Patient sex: M
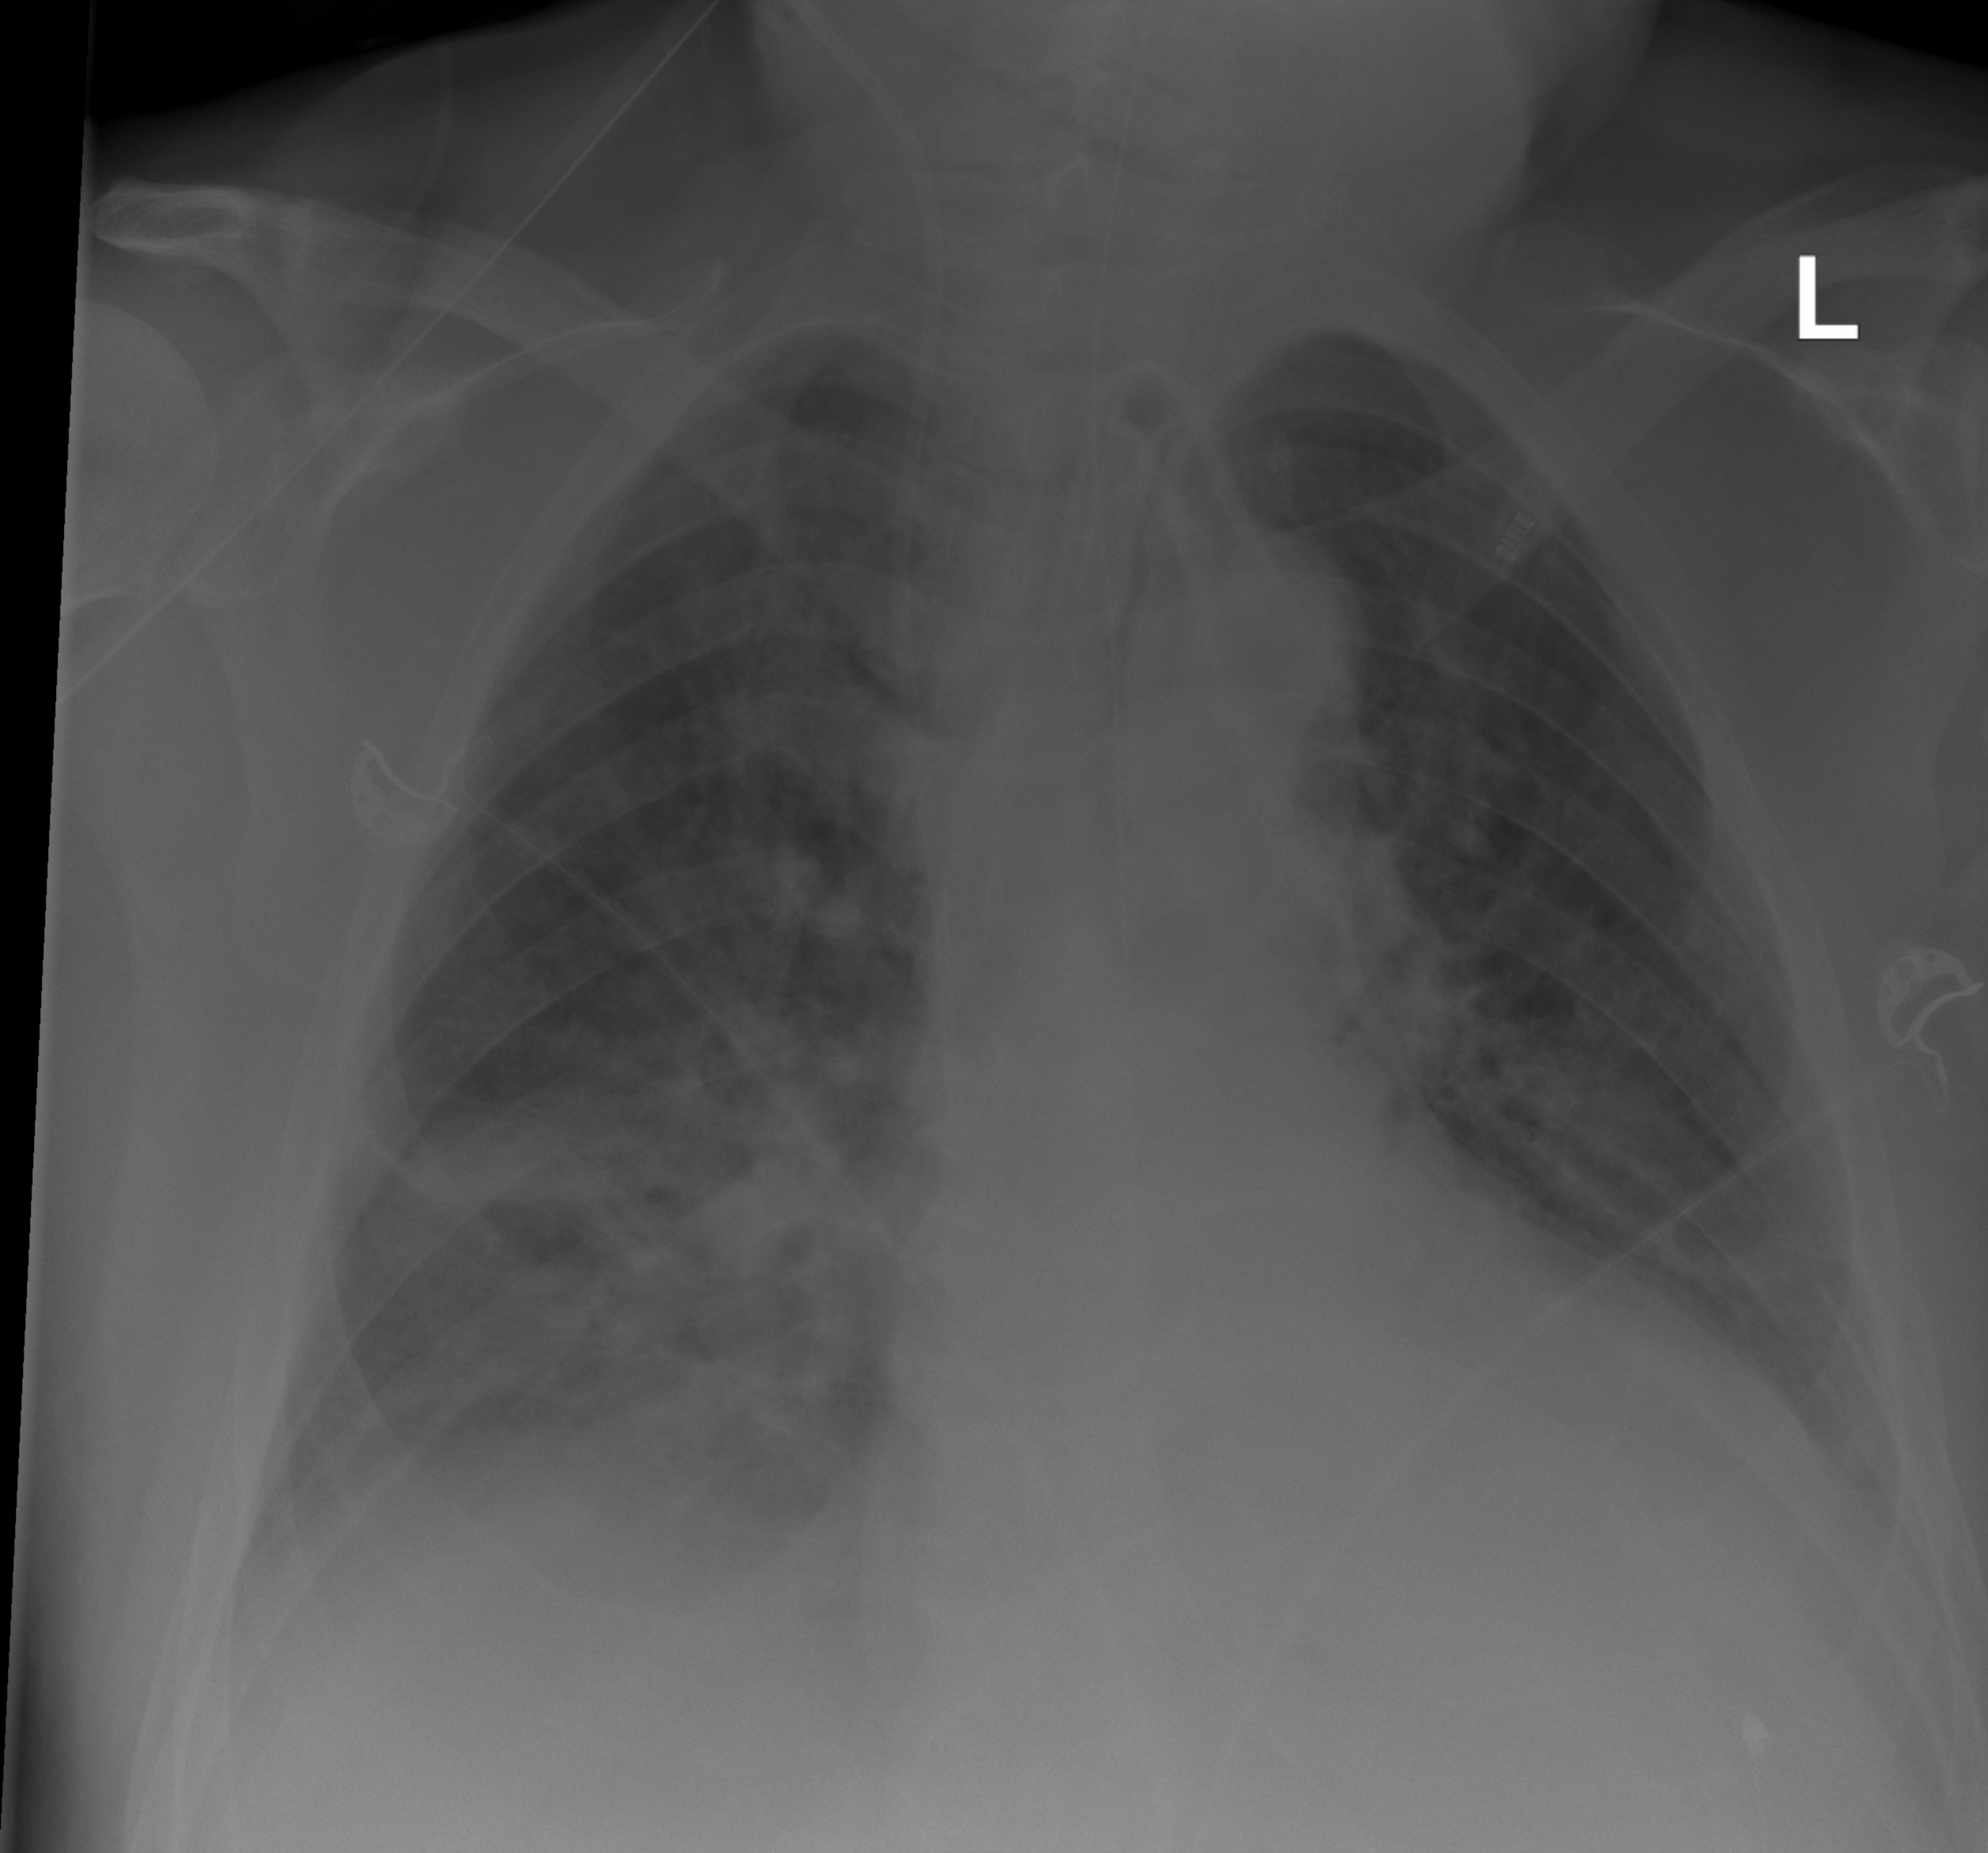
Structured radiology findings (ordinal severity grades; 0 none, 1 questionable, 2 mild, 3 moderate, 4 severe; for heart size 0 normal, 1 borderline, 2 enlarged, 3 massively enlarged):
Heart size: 2
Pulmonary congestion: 2
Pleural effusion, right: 2
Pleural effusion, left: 2
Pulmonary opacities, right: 3
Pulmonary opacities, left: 0
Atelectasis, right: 2
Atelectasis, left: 2